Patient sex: F
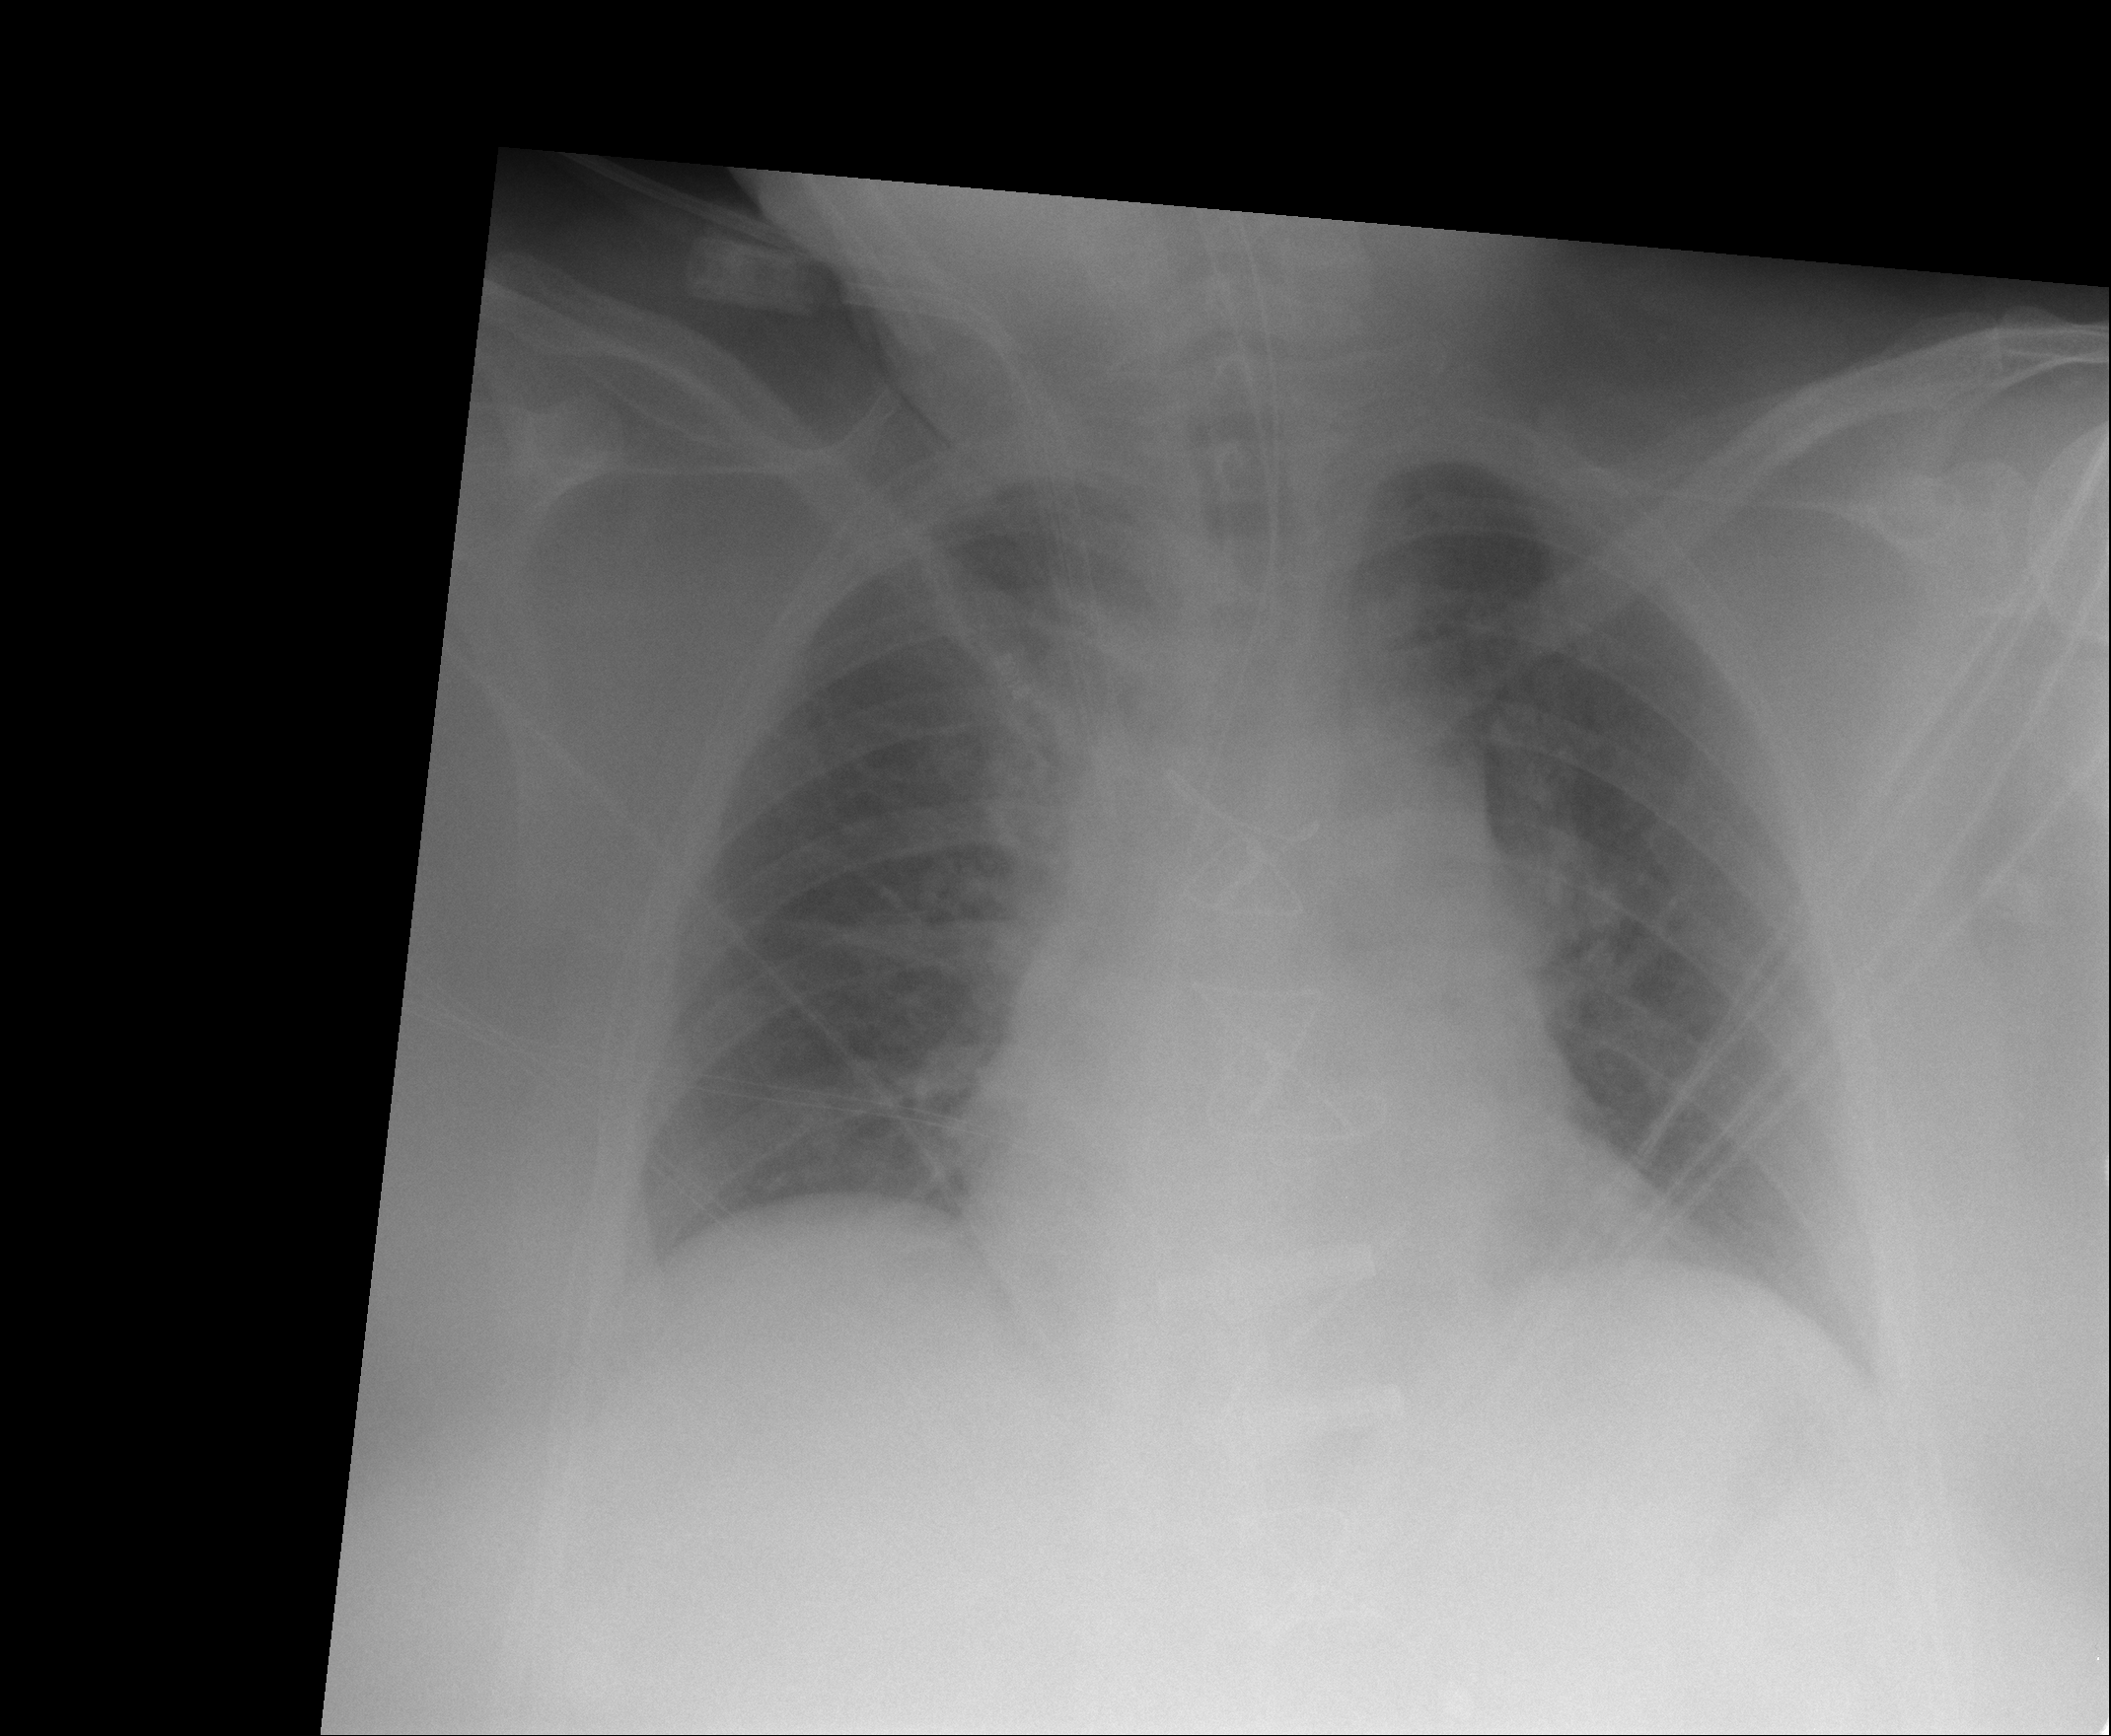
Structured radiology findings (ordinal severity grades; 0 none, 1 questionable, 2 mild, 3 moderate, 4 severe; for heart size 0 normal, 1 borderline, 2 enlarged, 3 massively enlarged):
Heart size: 0
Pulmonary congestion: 2
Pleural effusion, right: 1
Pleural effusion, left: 0
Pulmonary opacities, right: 0
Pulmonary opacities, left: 0
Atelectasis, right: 2
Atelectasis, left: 2